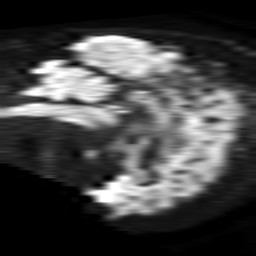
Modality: TRACE
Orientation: sagittal
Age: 72
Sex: female
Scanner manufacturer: philips
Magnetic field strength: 1.5 T
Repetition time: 4.6 s
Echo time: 0.08631 s